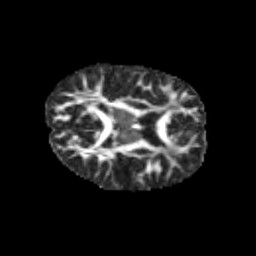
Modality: FA
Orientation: axial
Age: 10
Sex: female
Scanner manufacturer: siemens
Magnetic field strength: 3 T
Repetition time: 3.8 s
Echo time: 0.07 s